Question: ## Second Activity to drawer fragment where drawer extend Activity

I have some issue..in navigate to fragment of
I have try this code..
'''
Fragment3 f3 = new Fragment3();
f3.setArguments(getIntent().getExtras());
getFragmentManager().beginTransaction()
.add(android.R.id.content, f3).commit();
'''
it work but fragment3 not show in drawer....It overwrite on
I want fragment3 in drawer after navigate....
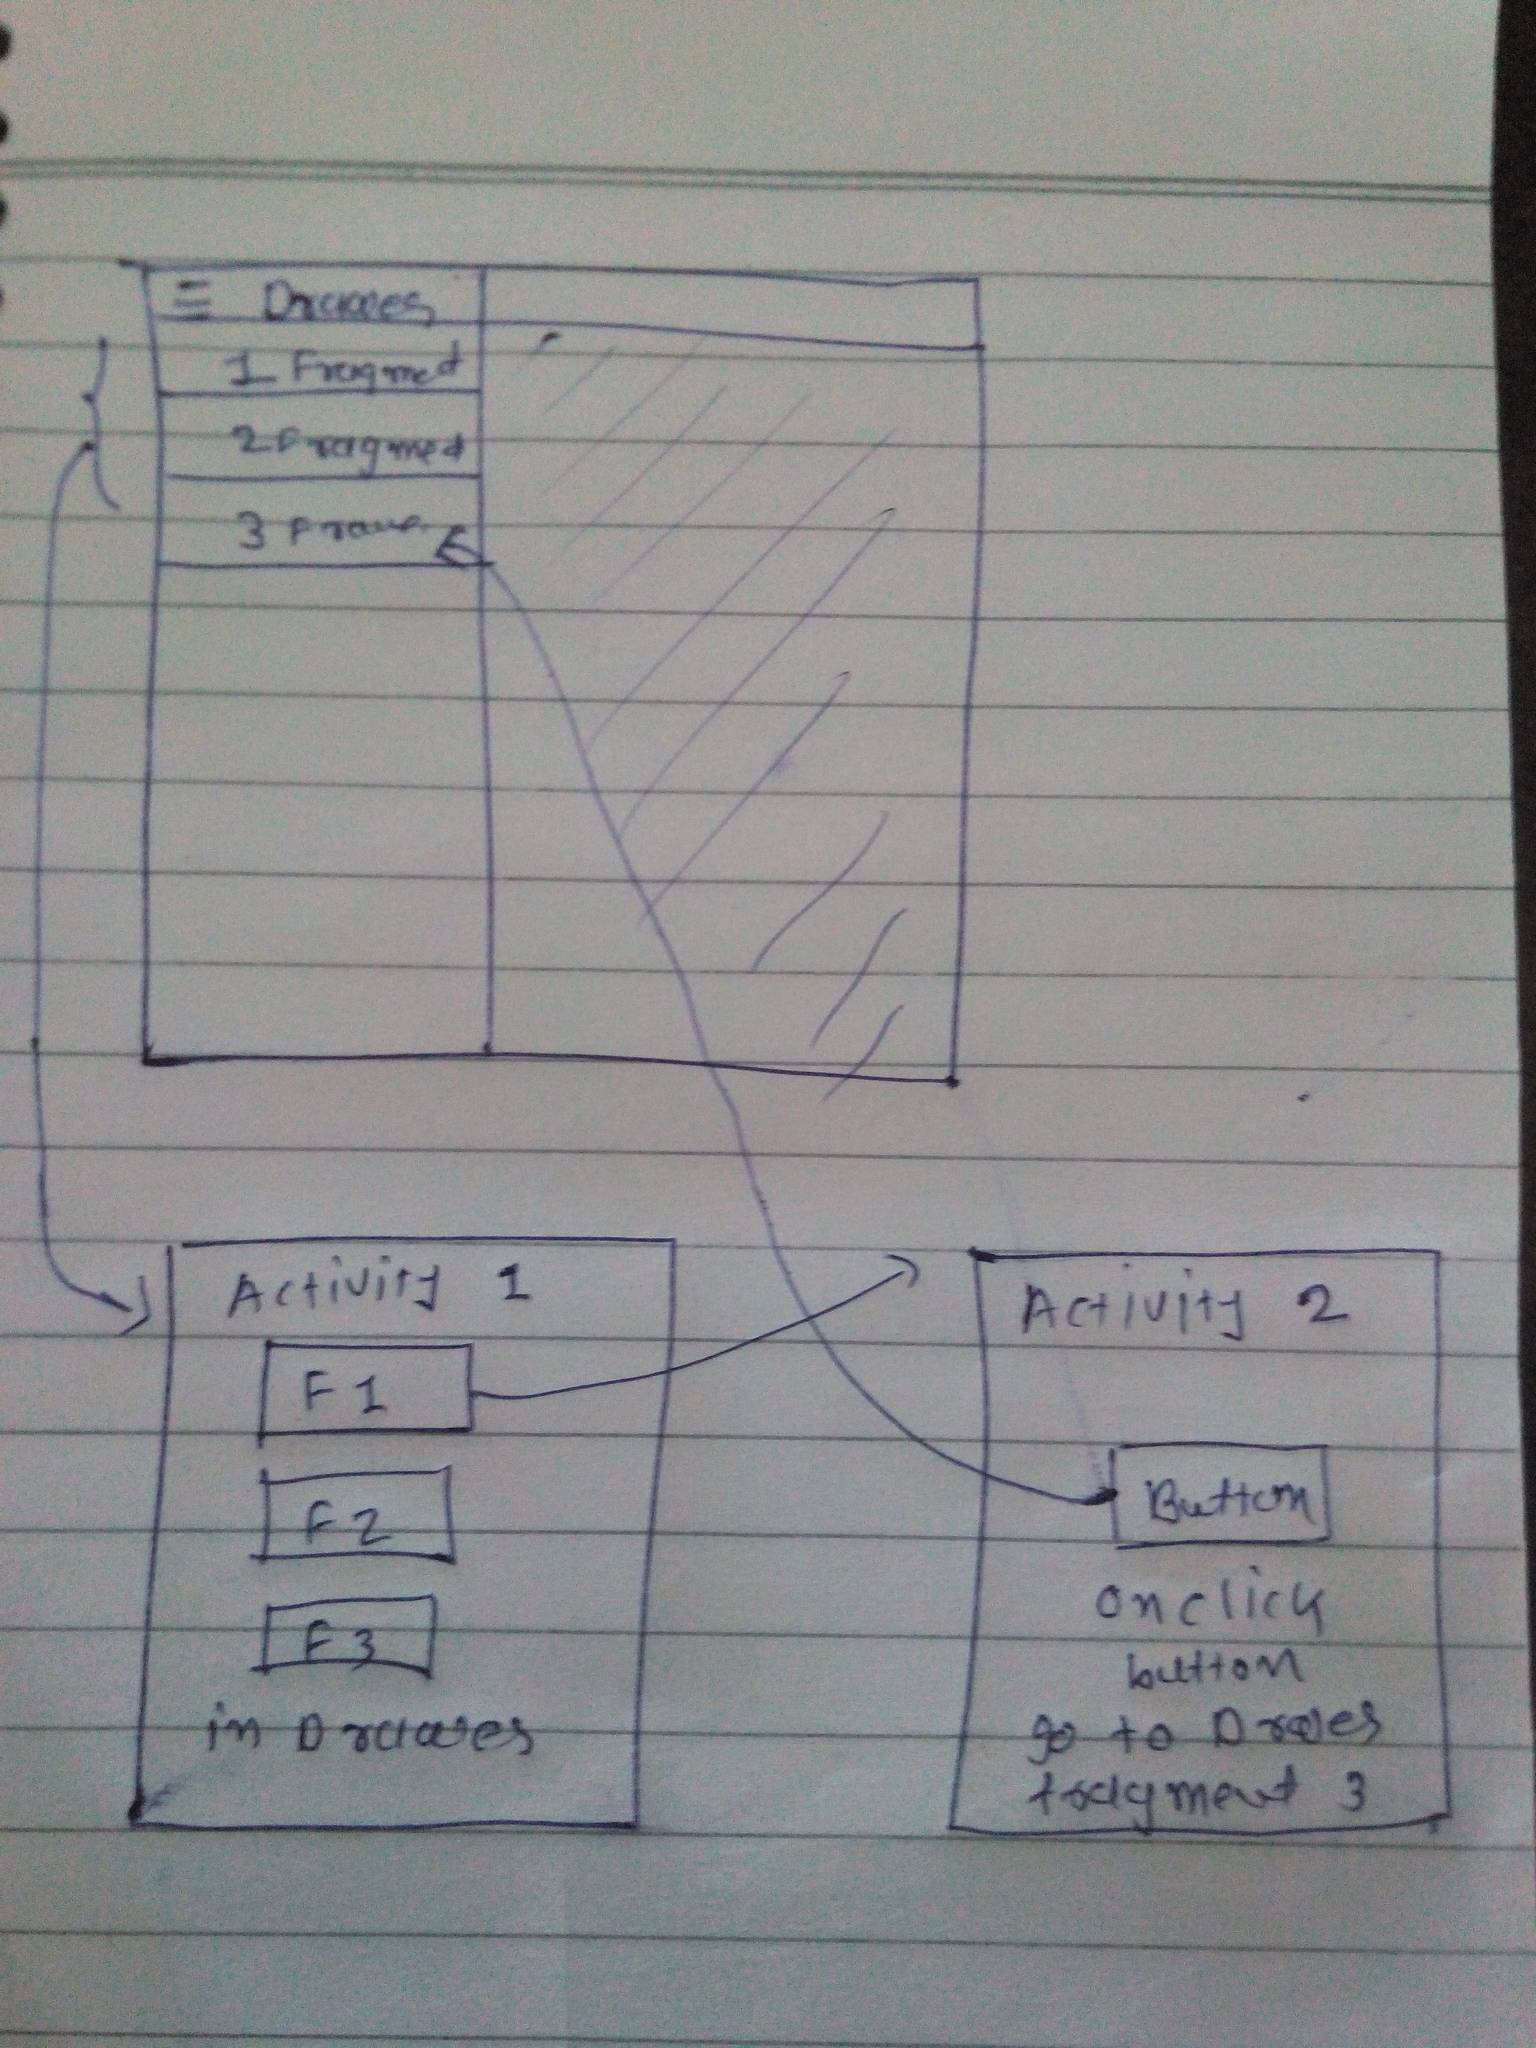
Answer: Try this ,
1. Navigate from activity1 to activity 2 Intent intent = new Intent(Activity1.this, Activity2.class);
startActivity(intent );
2. Load fragment 1 on the activity2's container Fragment1 f1 = new Fragment1();
f1.setArguments(getIntent().getExtras());
getFragmentManager().beginTransaction()
.add(android.R.id.content, f1).commit();